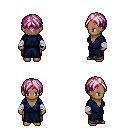
a pixel art fantasy rpg character, female body template, human, dark skin, blue robe, robe skirt, pink parted hairstyle, white cloth bandages, four views (front, back, left, right), 2x2 character sprite sheet, small pixel art, hard edges, no anti-aliasing